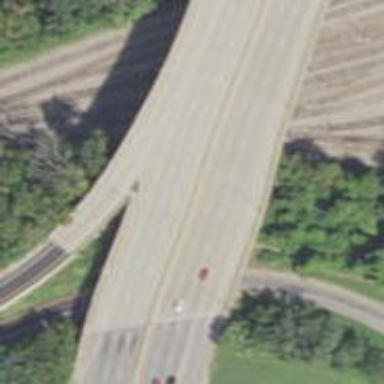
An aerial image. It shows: Trunk link highway bridge.